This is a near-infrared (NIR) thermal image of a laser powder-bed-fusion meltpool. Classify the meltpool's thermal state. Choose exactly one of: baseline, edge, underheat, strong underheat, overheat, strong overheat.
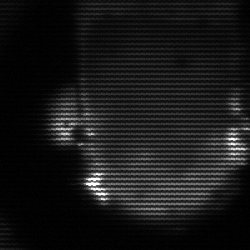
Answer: baseline